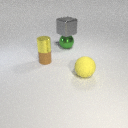
small yellow metal cylinder above small brown rubber cylinder